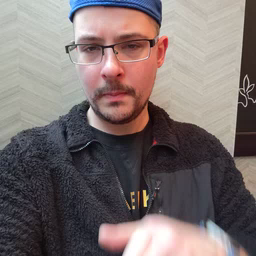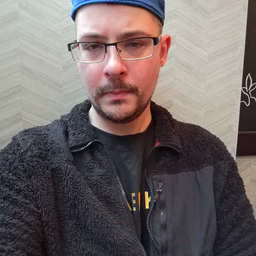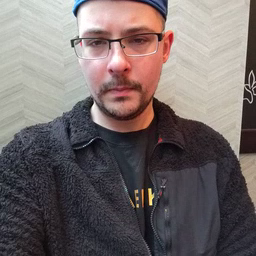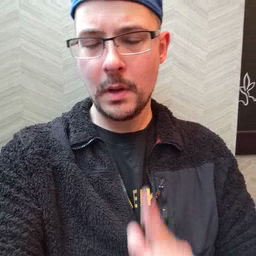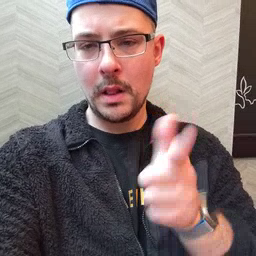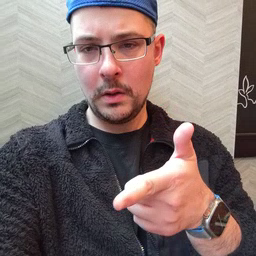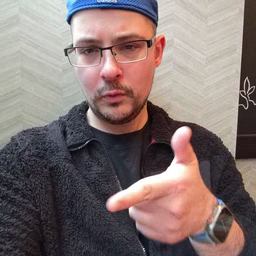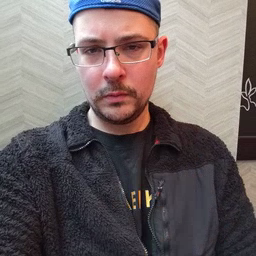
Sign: later